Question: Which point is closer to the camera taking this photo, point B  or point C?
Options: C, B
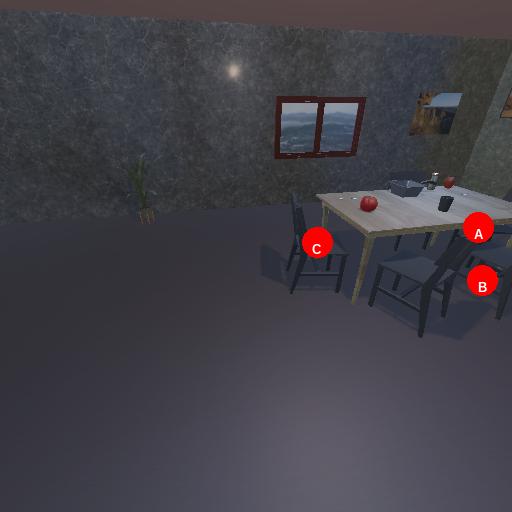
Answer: C